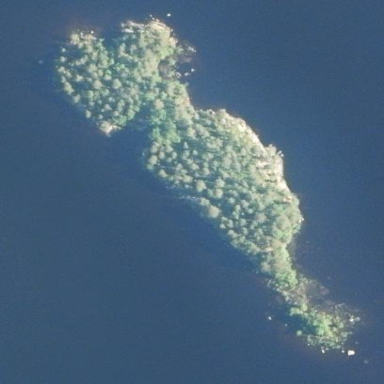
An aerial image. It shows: Islet.